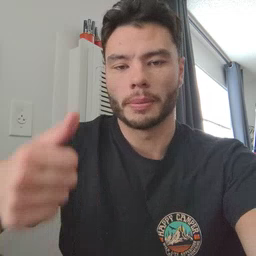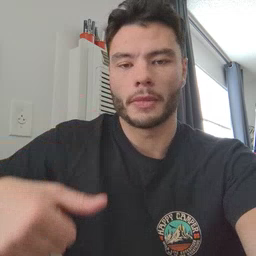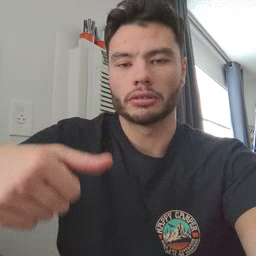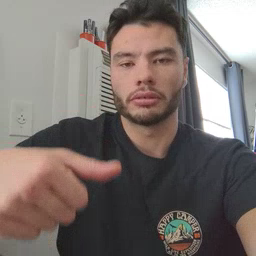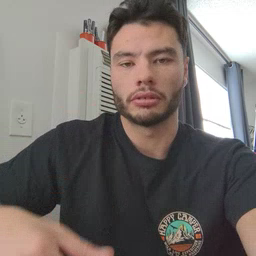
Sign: puzzle